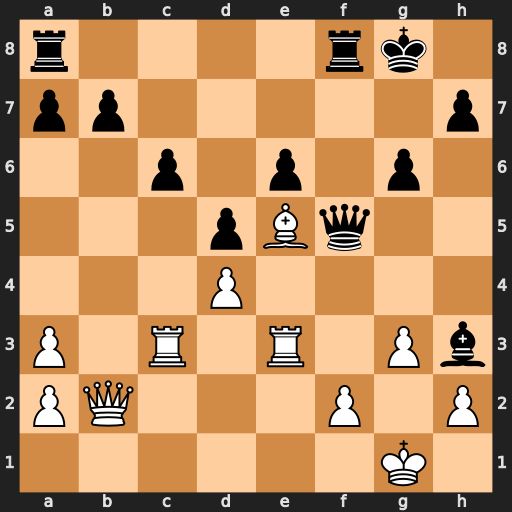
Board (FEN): r4rk1/pp5p/2p1p1p1/3pBq2/3P4/P1R1R1Pb/PQ3P1P/6K1
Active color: w
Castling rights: -
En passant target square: -
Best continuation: Rf3 Qe4 Rce3 Rxf3 Rxe4